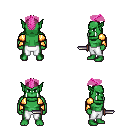
a pixel art fantasy rpg character, male body template, orc, green skin, gold arm armor, white pants, pink short mohawk hairstyle, dagger, four views (front, back, left, right), 2x2 character sprite sheet, small pixel art, hard edges, no anti-aliasing